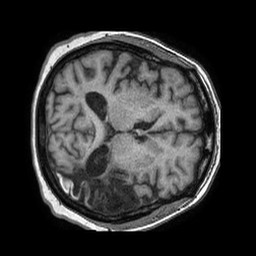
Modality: T1w
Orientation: axial
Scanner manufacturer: philips
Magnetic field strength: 1.5 T
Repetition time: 0.007581 s
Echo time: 0.00346 s